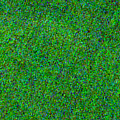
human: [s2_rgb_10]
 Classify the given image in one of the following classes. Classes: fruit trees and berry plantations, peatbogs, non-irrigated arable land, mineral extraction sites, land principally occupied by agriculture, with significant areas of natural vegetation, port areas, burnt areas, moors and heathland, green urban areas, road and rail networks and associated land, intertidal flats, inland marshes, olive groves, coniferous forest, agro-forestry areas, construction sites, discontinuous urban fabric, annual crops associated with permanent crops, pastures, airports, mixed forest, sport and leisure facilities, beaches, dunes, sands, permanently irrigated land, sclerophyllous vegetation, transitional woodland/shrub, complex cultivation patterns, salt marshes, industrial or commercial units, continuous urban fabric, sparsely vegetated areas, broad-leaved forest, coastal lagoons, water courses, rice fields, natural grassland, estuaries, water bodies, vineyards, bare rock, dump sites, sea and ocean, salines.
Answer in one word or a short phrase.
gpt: sea and ocean